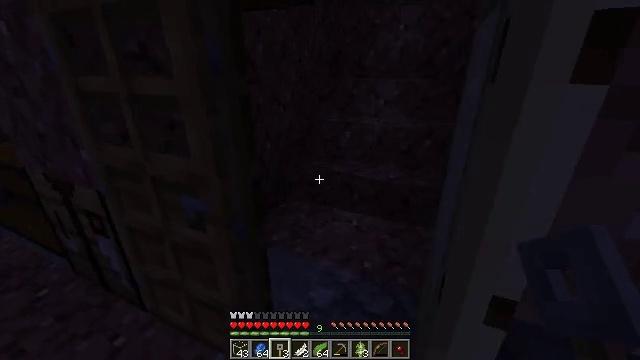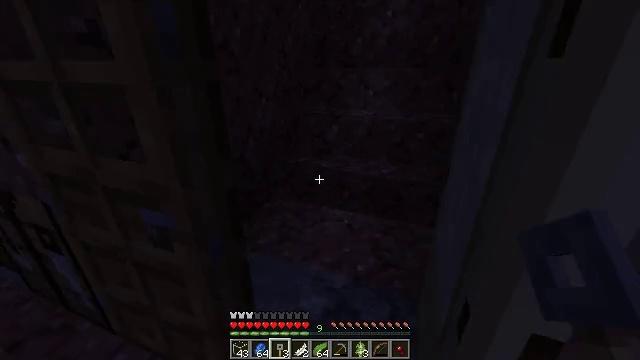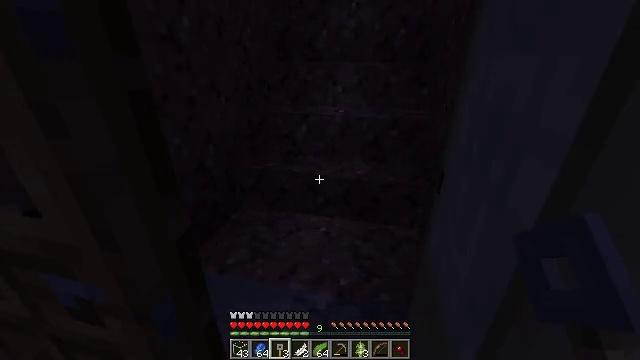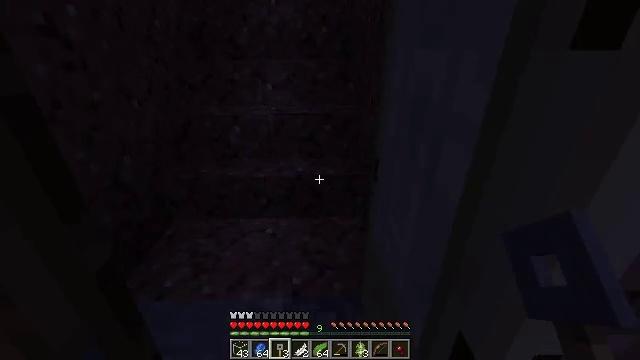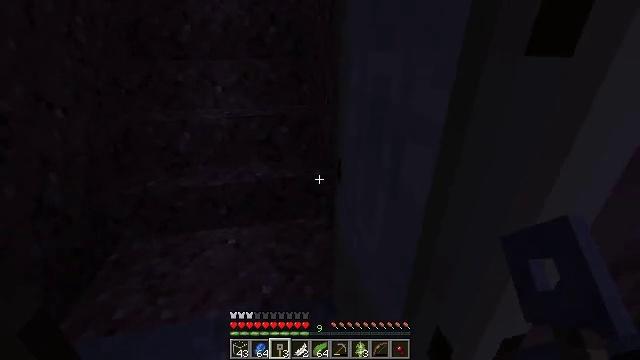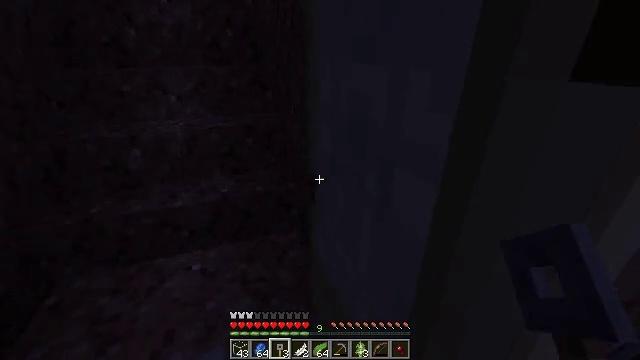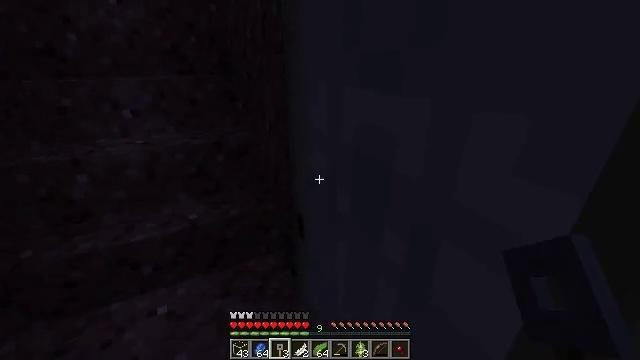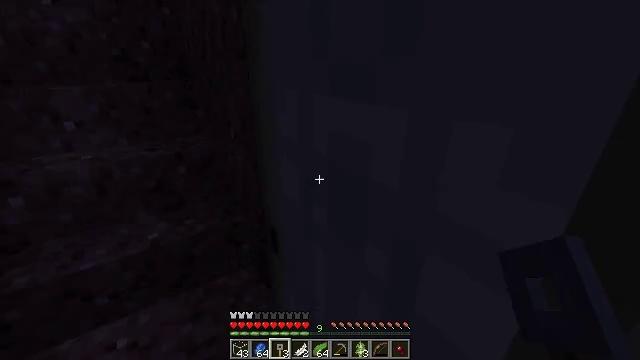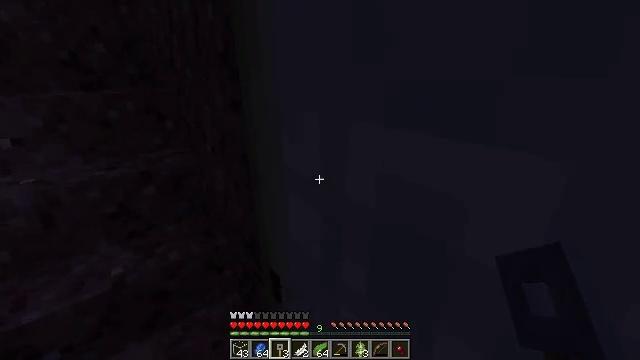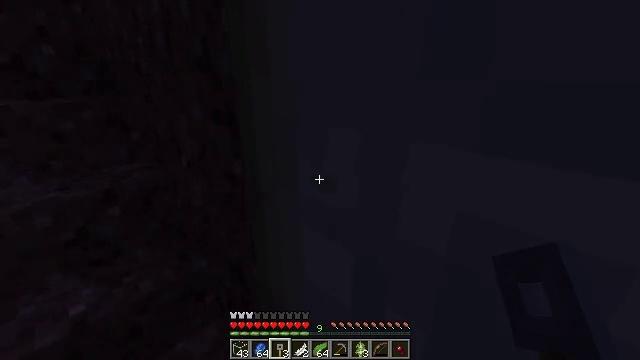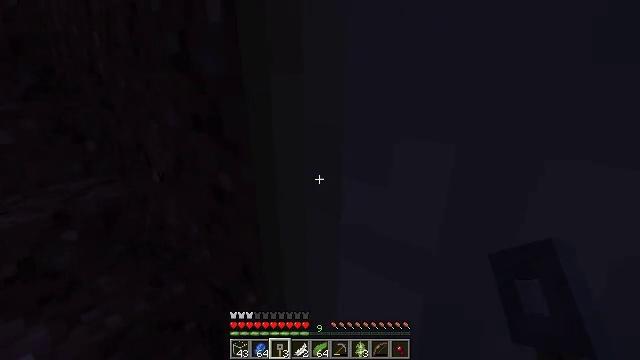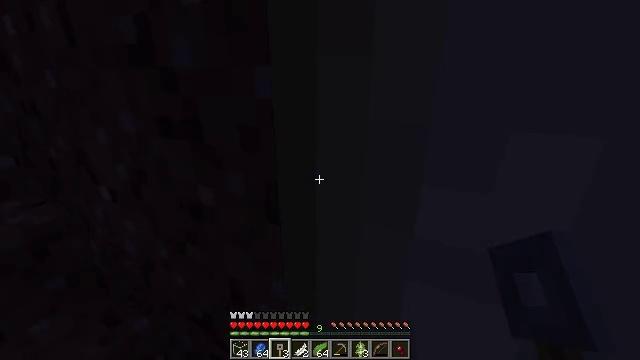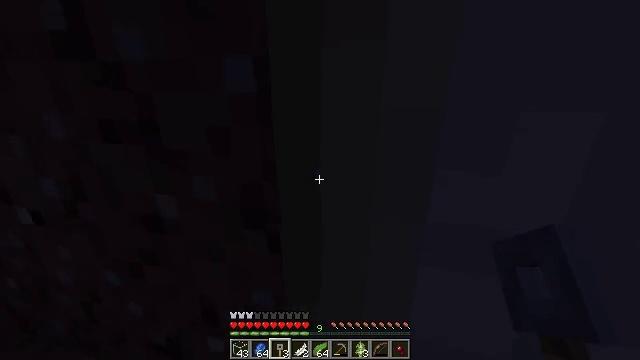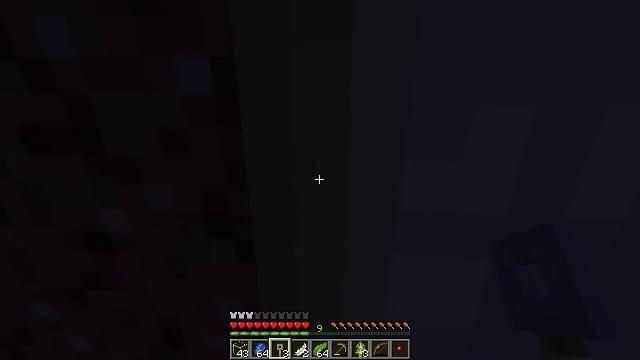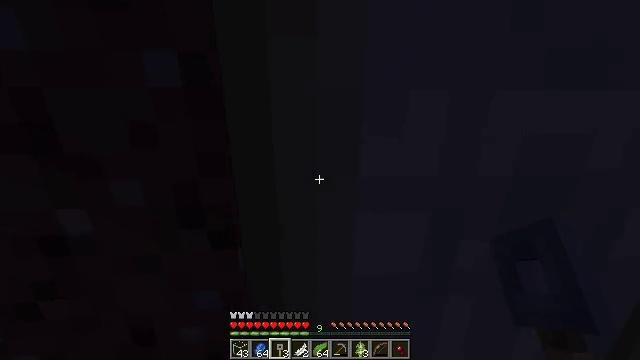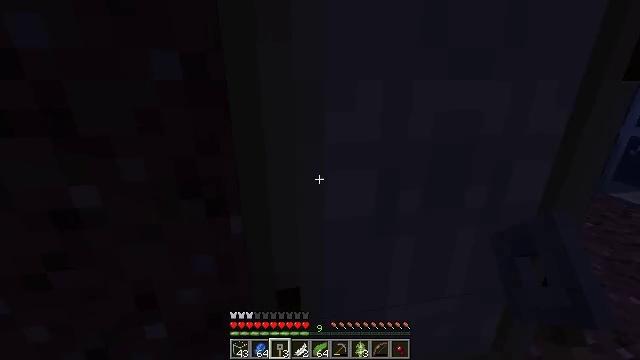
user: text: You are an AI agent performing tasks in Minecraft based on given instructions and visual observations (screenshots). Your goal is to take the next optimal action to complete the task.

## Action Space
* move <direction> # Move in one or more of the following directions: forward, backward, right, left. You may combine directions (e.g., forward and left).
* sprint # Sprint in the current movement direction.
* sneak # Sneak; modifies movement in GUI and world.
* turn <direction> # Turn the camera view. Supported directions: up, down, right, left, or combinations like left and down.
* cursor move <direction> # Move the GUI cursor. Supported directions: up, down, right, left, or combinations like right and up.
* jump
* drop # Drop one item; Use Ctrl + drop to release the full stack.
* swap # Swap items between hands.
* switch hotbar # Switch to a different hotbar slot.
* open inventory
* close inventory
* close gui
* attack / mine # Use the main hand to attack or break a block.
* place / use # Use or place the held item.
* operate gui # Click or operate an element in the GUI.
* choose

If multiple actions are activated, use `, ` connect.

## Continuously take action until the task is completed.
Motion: motion action
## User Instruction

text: Left click on the piston to mine it.
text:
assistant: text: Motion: move forward, turn right and down
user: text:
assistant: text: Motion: move forward, turn right and down
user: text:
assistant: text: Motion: move forward, turn right
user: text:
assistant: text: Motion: move forward, turn right
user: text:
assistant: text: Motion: move forward, turn right
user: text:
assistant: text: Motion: move forward, turn right and up
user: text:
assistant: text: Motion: move forward, turn right and up
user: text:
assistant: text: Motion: move forward, turn right
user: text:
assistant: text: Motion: move forward, turn right and up
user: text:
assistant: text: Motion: move forward, turn right
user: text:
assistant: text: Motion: turn right
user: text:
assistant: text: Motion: turn right
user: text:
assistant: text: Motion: turn right
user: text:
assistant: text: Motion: move back, turn right
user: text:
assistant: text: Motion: move back, turn right
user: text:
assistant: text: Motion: move back, turn right
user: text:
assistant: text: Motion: move back and move right
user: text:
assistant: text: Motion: move back and move right
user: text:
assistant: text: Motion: move back and move right
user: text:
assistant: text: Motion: move back and move right
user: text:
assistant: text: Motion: no_op
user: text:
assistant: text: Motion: no_op
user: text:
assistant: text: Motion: no_op
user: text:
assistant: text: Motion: no_op
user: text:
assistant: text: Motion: no_op
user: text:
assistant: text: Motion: no_op
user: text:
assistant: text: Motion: no_op
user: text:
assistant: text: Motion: turn left and up
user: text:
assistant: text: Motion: no_op
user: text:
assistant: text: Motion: no_op